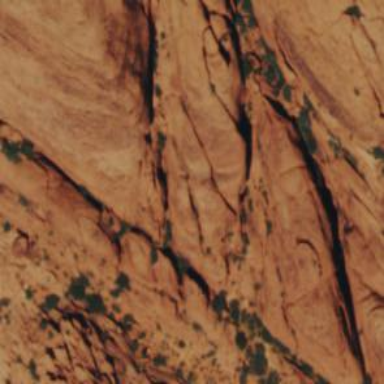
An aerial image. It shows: Climbing crag.